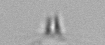
Label: Calciopappus